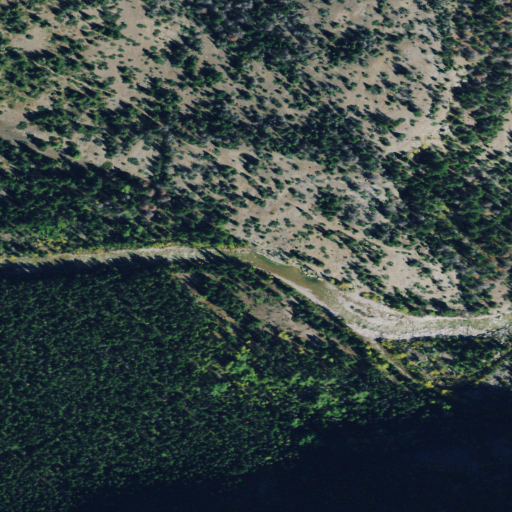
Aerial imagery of valley in Montana named Devils Glen containing evergreen forest, shrub, and grassland